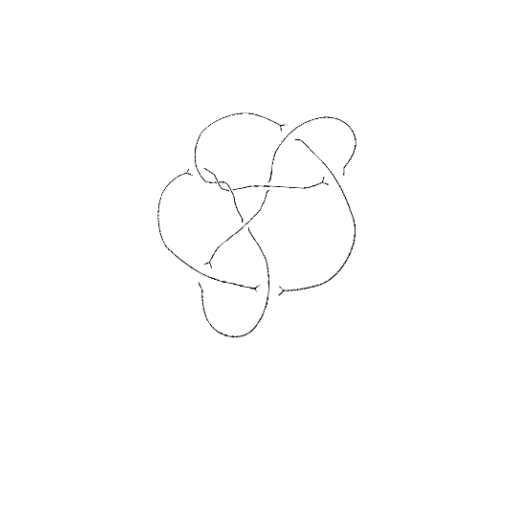
Crossing number: 9